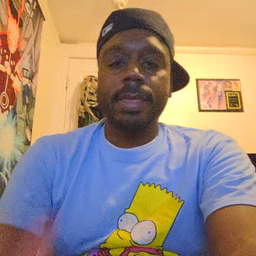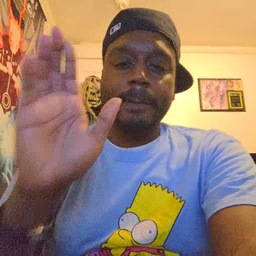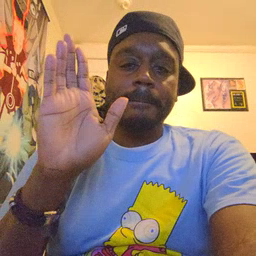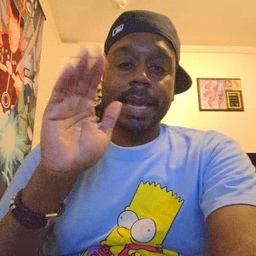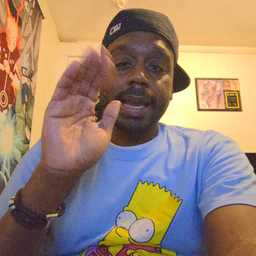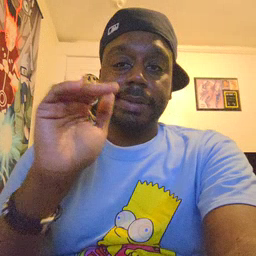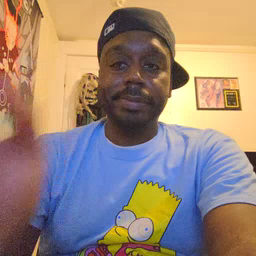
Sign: bye